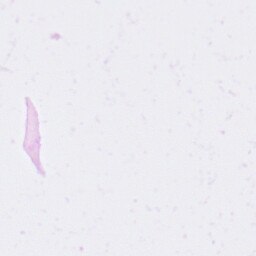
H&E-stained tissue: Pancreatic